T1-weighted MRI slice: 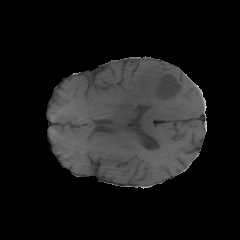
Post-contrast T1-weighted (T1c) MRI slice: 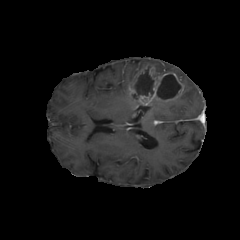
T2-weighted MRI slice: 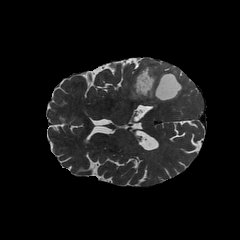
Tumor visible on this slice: yes